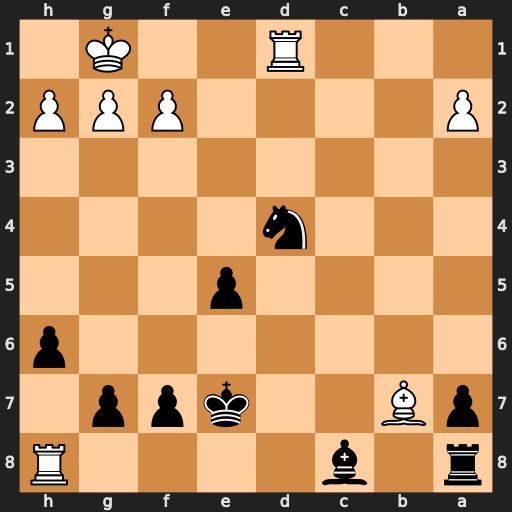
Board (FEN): r1b4R/pB2kpp1/7p/4p3/3n4/8/P4PPP/3R2K1
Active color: b
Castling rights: -
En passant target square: -
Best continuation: Bxb7 Rxa8 Bxa8